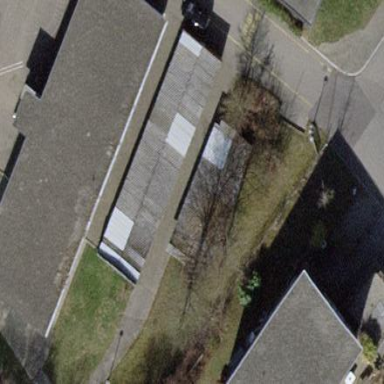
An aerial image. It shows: Building with bicycle parking shed.